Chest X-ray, PA view. Patient: 46 years old, sex M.
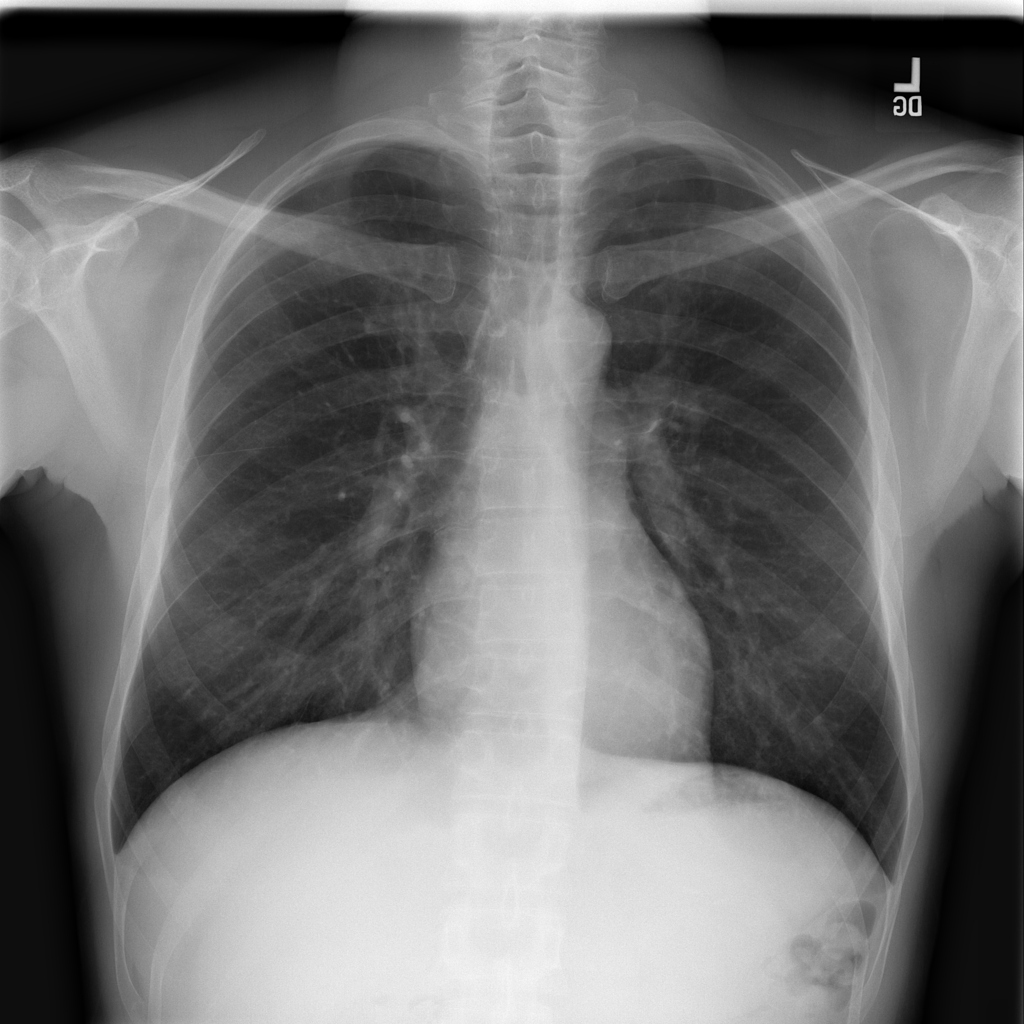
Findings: No Finding